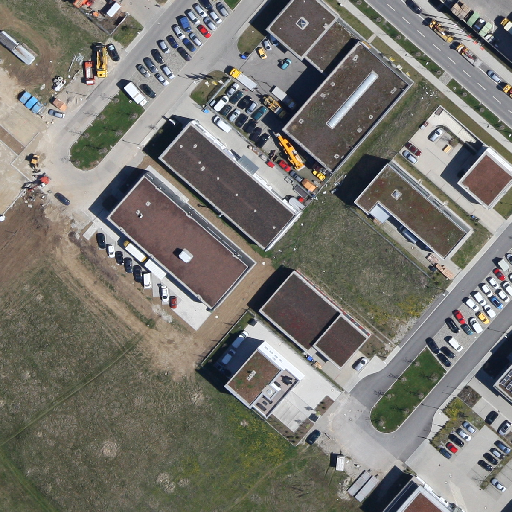
Referring expression: light-duty vehicle in the parking area